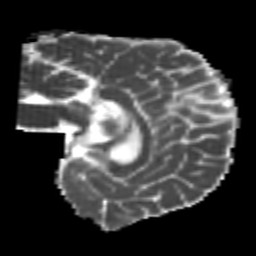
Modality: MD
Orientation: sagittal
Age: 25
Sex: male
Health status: healthy
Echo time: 0.074 s